Question: I'm creating a basic music app - the albums of a band display in a 'UICollectionView' first, then when I click on an album, I get pushed to the detail view, which displays information about the selected album, along with the album tracklist. The point of the app, is to be able to click on a tracklist cell, and the song will play.
I have these massive Arrays that contain the full tracklist of all the albums, not cool, too big.
I was told that I could use a Plist file. However, I wonder how I can put all the information in plist file, since I have several albums, and therefore several tracklists. Should I create one plist file listing all my albums? Then where should I insert the tracklist next?
Can you point me to a solution?
Here's a screenshot of my storyboard:

<URL>
I am a beginner, and would like to optimize my code. I can't get the song in the cell to play yet.
'''
#import <UIKit/UIKit.h>
@interface CollectionViewController : UICollectionViewController
@property (strong, nonatomic) NSArray *albumImages;
@property (strong,nonatomic) NSArray *albumDescriptions;
@end
'''
'''
#import "CollectionViewController.h"
#import "Cell.h"
#import "ImageDetailViewController.h"
@interface CollectionViewController ()
@end
@implementation CollectionViewController
- (void)viewDidLoad
{
[super viewDidLoad];
self.albumImages = @[@"1998_Yellow.png",@"1998_WoM",@"2000_PoTY",@"2001_SFA",@"2003_MFZB",@"2004_WoMFZB",@"2006_BttW",@"2008_NtnA",@"2008_Phoenix",@"2009_PantyRaid",@"2011_GetNice",@"2013_CyF"];
self. albumDescriptions = @[@"Yellow [1998]",@"Waste of Mind [1998]",@"Playmate of the Year [2000]",@"Stupid Fat Americans - EP [2001]",@"MFZB [2003]",@"Waste of MFZB [2004]",@"Broadcast to the World [2006]",@"Not the New Album - EP [2008]",@"Phoenix [2008]",@"Panty Raid [2009]",@"Get Nice! [2011]",@"Call Your Friends [2013]" ];
}
- (NSInteger)collectionView:(UICollectionView *)collectionView numberOfItemsInSection:(NSInteger)section
{
return self.albumImages.count;
}
- (UICollectionViewCell *)collectionView:(UICollectionView *)collectionView cellForItemAtIndexPath:(NSIndexPath *)indexPath
{
Cell *cell = [collectionView dequeueReusableCellWithReuseIdentifier:@"MY_CELL" forIndexPath:indexPath];
UIImage *albumImage = [[UIImage alloc] init];
albumImage = [UIImage imageNamed:[self.albumImages objectAtIndex:indexPath.row]];
cell.imageView.image = albumImage;
return cell;
NSLog(@"Cellule cliquee");
}
#pragma mark - Prepare for Segue
-(void)prepareForSegue:(UIStoryboardSegue *)segue sender:(id)sender
{
UICollectionViewCell *cell = (UICollectionViewCell *)sender;
NSIndexPath *indexPath = [self.collectionView indexPathForCell:cell];
NSLog(@"Segue versDetails");
ImageDetailViewController *imageDetailViewController = (ImageDetailViewController *)segue.destinationViewController;
imageDetailViewController.albumImage = [UIImage imageNamed:[self.albumImages objectAtIndex:indexPath.row]];
imageDetailViewController.albumLabelText = [self. albumDescriptions objectAtIndex:indexPath.row];
}
- (void)viewWillAppear:(BOOL)animated
{
[self.navigationController setNavigationBarHidden:YES animated:animated];
[super viewWillAppear:animated];
}
- (void)viewDidDisappear: (BOOL)animated
{
[self.navigationController setNavigationBarHidden:NO animated:animated];
[super viewDidDisappear:animated];
}
- (void)didReceiveMemoryWarning
{
[super didReceiveMemoryWarning];
// Dispose of any resources that can be recreated.
}
@end
'''
'''
@interface ImageDetailViewController : UIViewController <UITableViewDataSource, UITableViewDelegate>
@property (strong, nonatomic) IBOutlet UIImageView *albumImageView;
@property (strong, nonatomic) IBOutlet UILabel *albumDetailLabel;
@property (strong, nonatomic) UIImage *albumImage;
@property (strong, nonatomic) NSString *albumLabelText;
@property (strong,nonatomic) NSArray *tracklist_Y;
@property (strong,nonatomic) NSArray *tracklist_WoM;
@property (strong,nonatomic) NSArray *tracklist_PotY;
@property (strong,nonatomic) NSArray *tracklist_SFA;
@property (strong,nonatomic) NSArray *tracklist_MFZB;
@property (strong,nonatomic) NSArray *tracklist_WoMFZB;
@property (strong,nonatomic) NSArray *tracklist_BttW;
@property (strong,nonatomic) NSArray *tracklist_NtnA;
@property (strong,nonatomic) NSArray *tracklist_Ph;
@property (strong,nonatomic) NSArray *tracklist_PR;
@property (strong,nonatomic) NSArray *tracklist_GN;
@property (strong,nonatomic) NSArray *tracklist_CyF;
@end
'''
'''
#import "ImageDetailViewController.h"
#import "animationY.h"
@interface ImageDetailViewController ()
@end
@implementation ImageDetailViewController
- (id)initWithNibName:(NSString *)nibNameOrNil bundle:(NSBundle *)nibBundleOrNil
{
self = [super initWithNibName:nibNameOrNil bundle:nibBundleOrNil];
if (self) {
// Custom initialization
}
return self;
}
-(NSInteger)numberOfSectionsInTableView:(UITableView *)tableView {
return 1;
}
-(NSInteger)tableView:(UITableView *)tableView numberOfRowsInSection:(NSInteger)section {
return 10;
//return [self.tracklist_Y count];
}
-(UITableViewCell *)tableView:(UITableView *)tableView cellForRowAtIndexPath:(NSIndexPath *)indexPath {
//Liste des chansons (Tracklist)
//http://blog.safaribooksonline.com/2013/02/26/objective-c-how-to-populate-data-in-uitableviewcontroller/
self.tracklist_Y = [[NSArray alloc]initWithObjects:@"1. Check",@"2. All I Need",@"3. Swing",@"4. Walk Away",@"5. Bootylicious Vinyl",@"6. Hate",@"7. Mindtrip",@"8. Chrome",@"9. Jag Off",@"10. Song 10",nil];
self.tracklist_WoM = [[NSArray alloc]initWithObjects:@"1. Check",@"2. Get Back",@"3. The Real Me",@"4. Someday",@"5. Waste of Mind",@"6. Feel This Way",@"7. Walk Away",@"8. Big Shot",@"9. Swing",@"10. Jag Off",@"11. Time",@"12. Move On",@"13. Flay Daze",@"14. Bootylicious Vinyl",nil];
self.tracklist_PotY = [[NSArray alloc]initWithObjects:@"1. I Am",@"2. Playmate of the Year",@"3. Now or Never",@"4. Wasted",@"5. I'm Money",@"6. Go",@"7. What's Goin' On?",@"8. Subtract You",@"9. The Hell that is my Life",@"10. E Generation",@"11. Livin' Libido Loco",@"12. In My Room",nil];
self.tracklist_SFA = [[NSArray alloc]initWithObjects:@"1. Wasted",@"2. Chrome [Demo Version]",@"3. Swing [Demo Version]",@"4. Deck the Halls (I Hate Christmas) W/Intro",@"5. Jag Off [Live]",@"6. Someday [Live]",@"7. Get Back [Live]",nil];
self.tracklist_MFZB = [[NSArray alloc]initWithObjects:@"1. Rescue Me",@"2. Over the Edge",@"3. Strength",@"4. Hello Tomorrow",@"5. The Set-Up",@"6. Blur",@"7. House is Not my Home",@"8. Into You",@"9. Alone",@"10. Expectations",@"11. Falling Apart",@"12. Let it Ride",@"13. Type A",@"14. Runaway",@"15. Dear You (Far Away)",@"16. The Fear",@"17. Surrender [*]",@"18. Good Things [*]",@"19. Dissatisfied [*]",nil];
self.tracklist_WoMFZB = [[NSArray alloc]initWithObjects:@"1. Are You For Real?",@"2. Let Me Go",@"3. One Less Headache]",@"4. Burn the School Down",@"5. Lightning Rod",@"6. Blindside",@"7. Veils and Visions",@"8. One Shot",@"9. Timing is Everything",@"10. Wannabe",nil];
self.tracklist_BttW = [[NSArray alloc]initWithObjects:@"1. Broadcast to the World",@"2. Rated "U" for Ugly",@"3. Anthem",@"4. Enemy",@"5. Back to Normal",@"6. Postcards from Hell",@"7. Karma Flavored Whisky",@"8. Here's to You",@"9. Wake me Up",@"10. Lobotomy for Dummies",@"11. The Walking Dead",@"12. Your New Boyfriend Wears Girl Pants",@"13. Riot Girl [*]",@"14. Down in Flames [*]",@"15. Get on the Bus [*]",@"16. Hit it Again [*]",nil];
self.tracklist_NtnA = [[NSArray alloc]initWithObjects:@"1. Mental Health",@"2. Photographs",@"3. Politics",@"4. The Art of Breaking Up",@"5. We're Not a Cover Band, We're a Tribute Band",nil];
self.tracklist_Ph = [[NSArray alloc]initWithObjects:@"1. HMP",@"2. Hell Yeah!",@"3. Just the Tip",@"4. Mental Health",@"5. The Juggernauts",@"6. Death by Disco",@"7. Be Careful What You Wish For",@"8. Morse Code for Suckers",@"9. Ignite",@"10. Mike Dexter is a God, Mike Dexter is a Role Model, Mike Dexter is an A**hole",@"11. The Junkie and the Halo",@"12. Brixton",@"13. Hit the Ground",@"14. Two Wrongs don't make a Right, but Three Rights make a Left",@"15. All for None and None for All",@"16. Sorry, but Your Friends are Hot",@"17. The Art of Breaking Up [*]",@"18. We're Not a Cover Band, We're a Tribute Band [*]",nil];
self.tracklist_PR = [[NSArray alloc]initWithObjects:@"1. Survivor",@"2. Girls Just Want to Have Fun",@"3. Underneath it All",@"4. Trouble",@"5. London Bridge",@"6. Beautiful",@"7. Girlfriend",@"8. The Sweet Escape",@"9. Jenny from the Block",@"10. Rehab",@"11. Spice Up Your Life",@"12. Oops!... I Did it Again",@"13. Get the Party Started",@"14. Mickey",@"15. All I Want for Christmas is You [*]",@"16. Who Let the Dogs Out [*]",nil];
self.tracklist_GN = [[NSArray alloc]initWithObjects:@"1. Blackout",@"2. Nothing to Lose",@"3. She Don't Wanna Rock",@"4. Ricky Bobby",@"5. Get Nice!",@"6. The Joke's on You",@"7. Nudist Priest",@"8. Galileo Was Wrong",@"9. Truck Stops and Tail Lights",@"10. I'm Definitely Not Gonna Miss You",@"11. Too Bored to Bleed",@"12. Kiss your Ass Goodbye",@"13. This is Gonna Hurt You Way More than it's Gonna Hurt Me",@"14. Demon Days",@"15. Light Up the Sky [*]",@"16. A Freak Gasoline Fight Accident [*]",nil];
self.tracklist_CyF = [[NSArray alloc]initWithObjects:@"1. Sirens",@"2. I'm Just Here for the Free Beer",@"3. With Friends Like These, Who Needs Herpes?",@"4. Call Your Friends",@"5. Murder on the Airwaves",@"6. Public Enemy Number One",@"7. Born to Lose",@"8. Stick Em Up Kid!",@"9. Automatic",@"10. Nerd Armor",@"11. Panic in the Streets",@"12. Don't Believe the Hype",@"13. Until the Sun Comes Up",@"14. Last Call",@"15. Sex, Lies & Audiotape [*]",@"16. Battle of the Bullshit [*]",@"17. Ready Steady Go [*]",nil];
UITableViewCell *cell = [tableView dequeueReusableCellWithIdentifier:@"TrackCell"];
if(cell == nil){
cell = [[UITableViewCell alloc]initWithStyle:UITableViewCellStyleDefault reuseIdentifier:@"TrackCell"];
}
// Verification de quel album a ete clique;
// Il semble qu'il n'y ait pas moyen d'utiliser un Switch avec un NSString, selon StackOverflow : http://goo.gl/dpylqF
if ([_albumDetailLabel.text isEqualToString:@"Yellow [1998]"]) {
animationY * jouerAnimationY = [[animationY alloc]initWithFrame:CGRectMake(85, -20, 600, 600) prefixNom:@"yellowAnim" nbImages:120];
[self.view addSubview: jouerAnimationY ];
cell.textLabel.text = [self.tracklist_Y objectAtIndex:indexPath.row];
cell.textLabel.textColor=[UIColor whiteColor];
return cell;
/*cell.textLabel.text = @"Yellow";
return cell;*/
} else if ([_albumDetailLabel.text isEqualToString:@"Waste of Mind [1998]"]) {
cell.textLabel.text = [self.tracklist_WoM objectAtIndex:indexPath.row];
cell.textLabel.textColor=[UIColor whiteColor];
return cell;
/*cell.textLabel.text = @"Waste of Mind";
return cell;*/
} else if ([_albumDetailLabel.text isEqualToString:@"Playmate of the Year [2000]"]) {
cell.textLabel.text = [self.tracklist_PotY objectAtIndex:indexPath.row];
cell.textLabel.textColor=[UIColor whiteColor];
return cell;
/*cell.textLabel.text = @"Playmate of the Year";
return cell;*/
} else if ([_albumDetailLabel.text isEqualToString:@"Stupid Fat Americans - EP [2001]"]) {
cell.textLabel.text = [self.tracklist_SFA objectAtIndex:indexPath.row];
cell.textLabel.textColor=[UIColor whiteColor];
return cell;
/*cell.textLabel.text = @"Stupid Fat Americans";
return cell;*/
} else if ([_albumDetailLabel.text isEqualToString:@"MFZB [2003]"]) {
cell.textLabel.text = [self.tracklist_MFZB objectAtIndex:indexPath.row];
cell.textLabel.textColor=[UIColor whiteColor];
return cell;
/*cell.textLabel.text = @"MFZB";
return cell;*/
} else if ([_albumDetailLabel.text isEqualToString:@"Waste of MFZB [2004]"]) {
cell.textLabel.text = [self.tracklist_WoMFZB objectAtIndex:indexPath.row];
cell.textLabel.textColor=[UIColor whiteColor];
return cell;
/*cell.textLabel.text = @"Waste of MFZB";
return cell;*/
} else if ([_albumDetailLabel.text isEqualToString:@"Broadcast to the World [2006]"]) {
cell.textLabel.text = [self.tracklist_BttW objectAtIndex:indexPath.row];
cell.textLabel.textColor=[UIColor whiteColor];
return cell;
/*cell.textLabel.text = @"Broadcast to the World";
return cell;*/
} else if ([_albumDetailLabel.text isEqualToString:@"Not the New Album - EP [2008]"]) {
cell.textLabel.text = [self.tracklist_NtnA objectAtIndex:indexPath.row];
cell.textLabel.textColor=[UIColor whiteColor];
return cell;
/*cell.textLabel.text = @"Not the New Album";
return cell;*/
} else if ([_albumDetailLabel.text isEqualToString:@"Phoenix [2008]"]) {
cell.textLabel.text = [self.tracklist_Ph objectAtIndex:indexPath.row];
cell.textLabel.textColor=[UIColor whiteColor];
return cell;
/*cell.textLabel.text = @"Phoenix";
return cell;*/
} else if ([_albumDetailLabel.text isEqualToString:@"Panty Raid [2009]"]) {
cell.textLabel.text = [self.tracklist_PR objectAtIndex:indexPath.row];
cell.textLabel.textColor=[UIColor whiteColor];
return cell;
/*cell.textLabel.text = @"Panty Raid";
return cell;*/
} else if ([_albumDetailLabel.text isEqualToString:@"Get Nice! [2011]"]) {
cell.textLabel.text = [self.tracklist_GN objectAtIndex:indexPath.row];
cell.textLabel.textColor=[UIColor whiteColor];
return cell;
/*cell.textLabel.text = @"Get Nice!";
return cell;*/
} else if ([_albumDetailLabel.text isEqualToString:@"Call Your Friends [2013]"]) {
cell.textLabel.text = [self.tracklist_CyF objectAtIndex:indexPath.row];
cell.textLabel.textColor=[UIColor whiteColor];
return cell;
/*cell.textLabel.text = @"Call Your Friends";
return cell;*/
}
}
- (void)viewDidLoad
{
[super viewDidLoad];
self.navigationController.navigationBar.hidden = NO;
self.albumImageView.image = self.albumImage;
self.albumDetailLabel.text = self.albumLabelText;
}
- (void)didReceiveMemoryWarning
{
[super didReceiveMemoryWarning];
// Dispose of any resources that can be recreated.
}
@end
'''
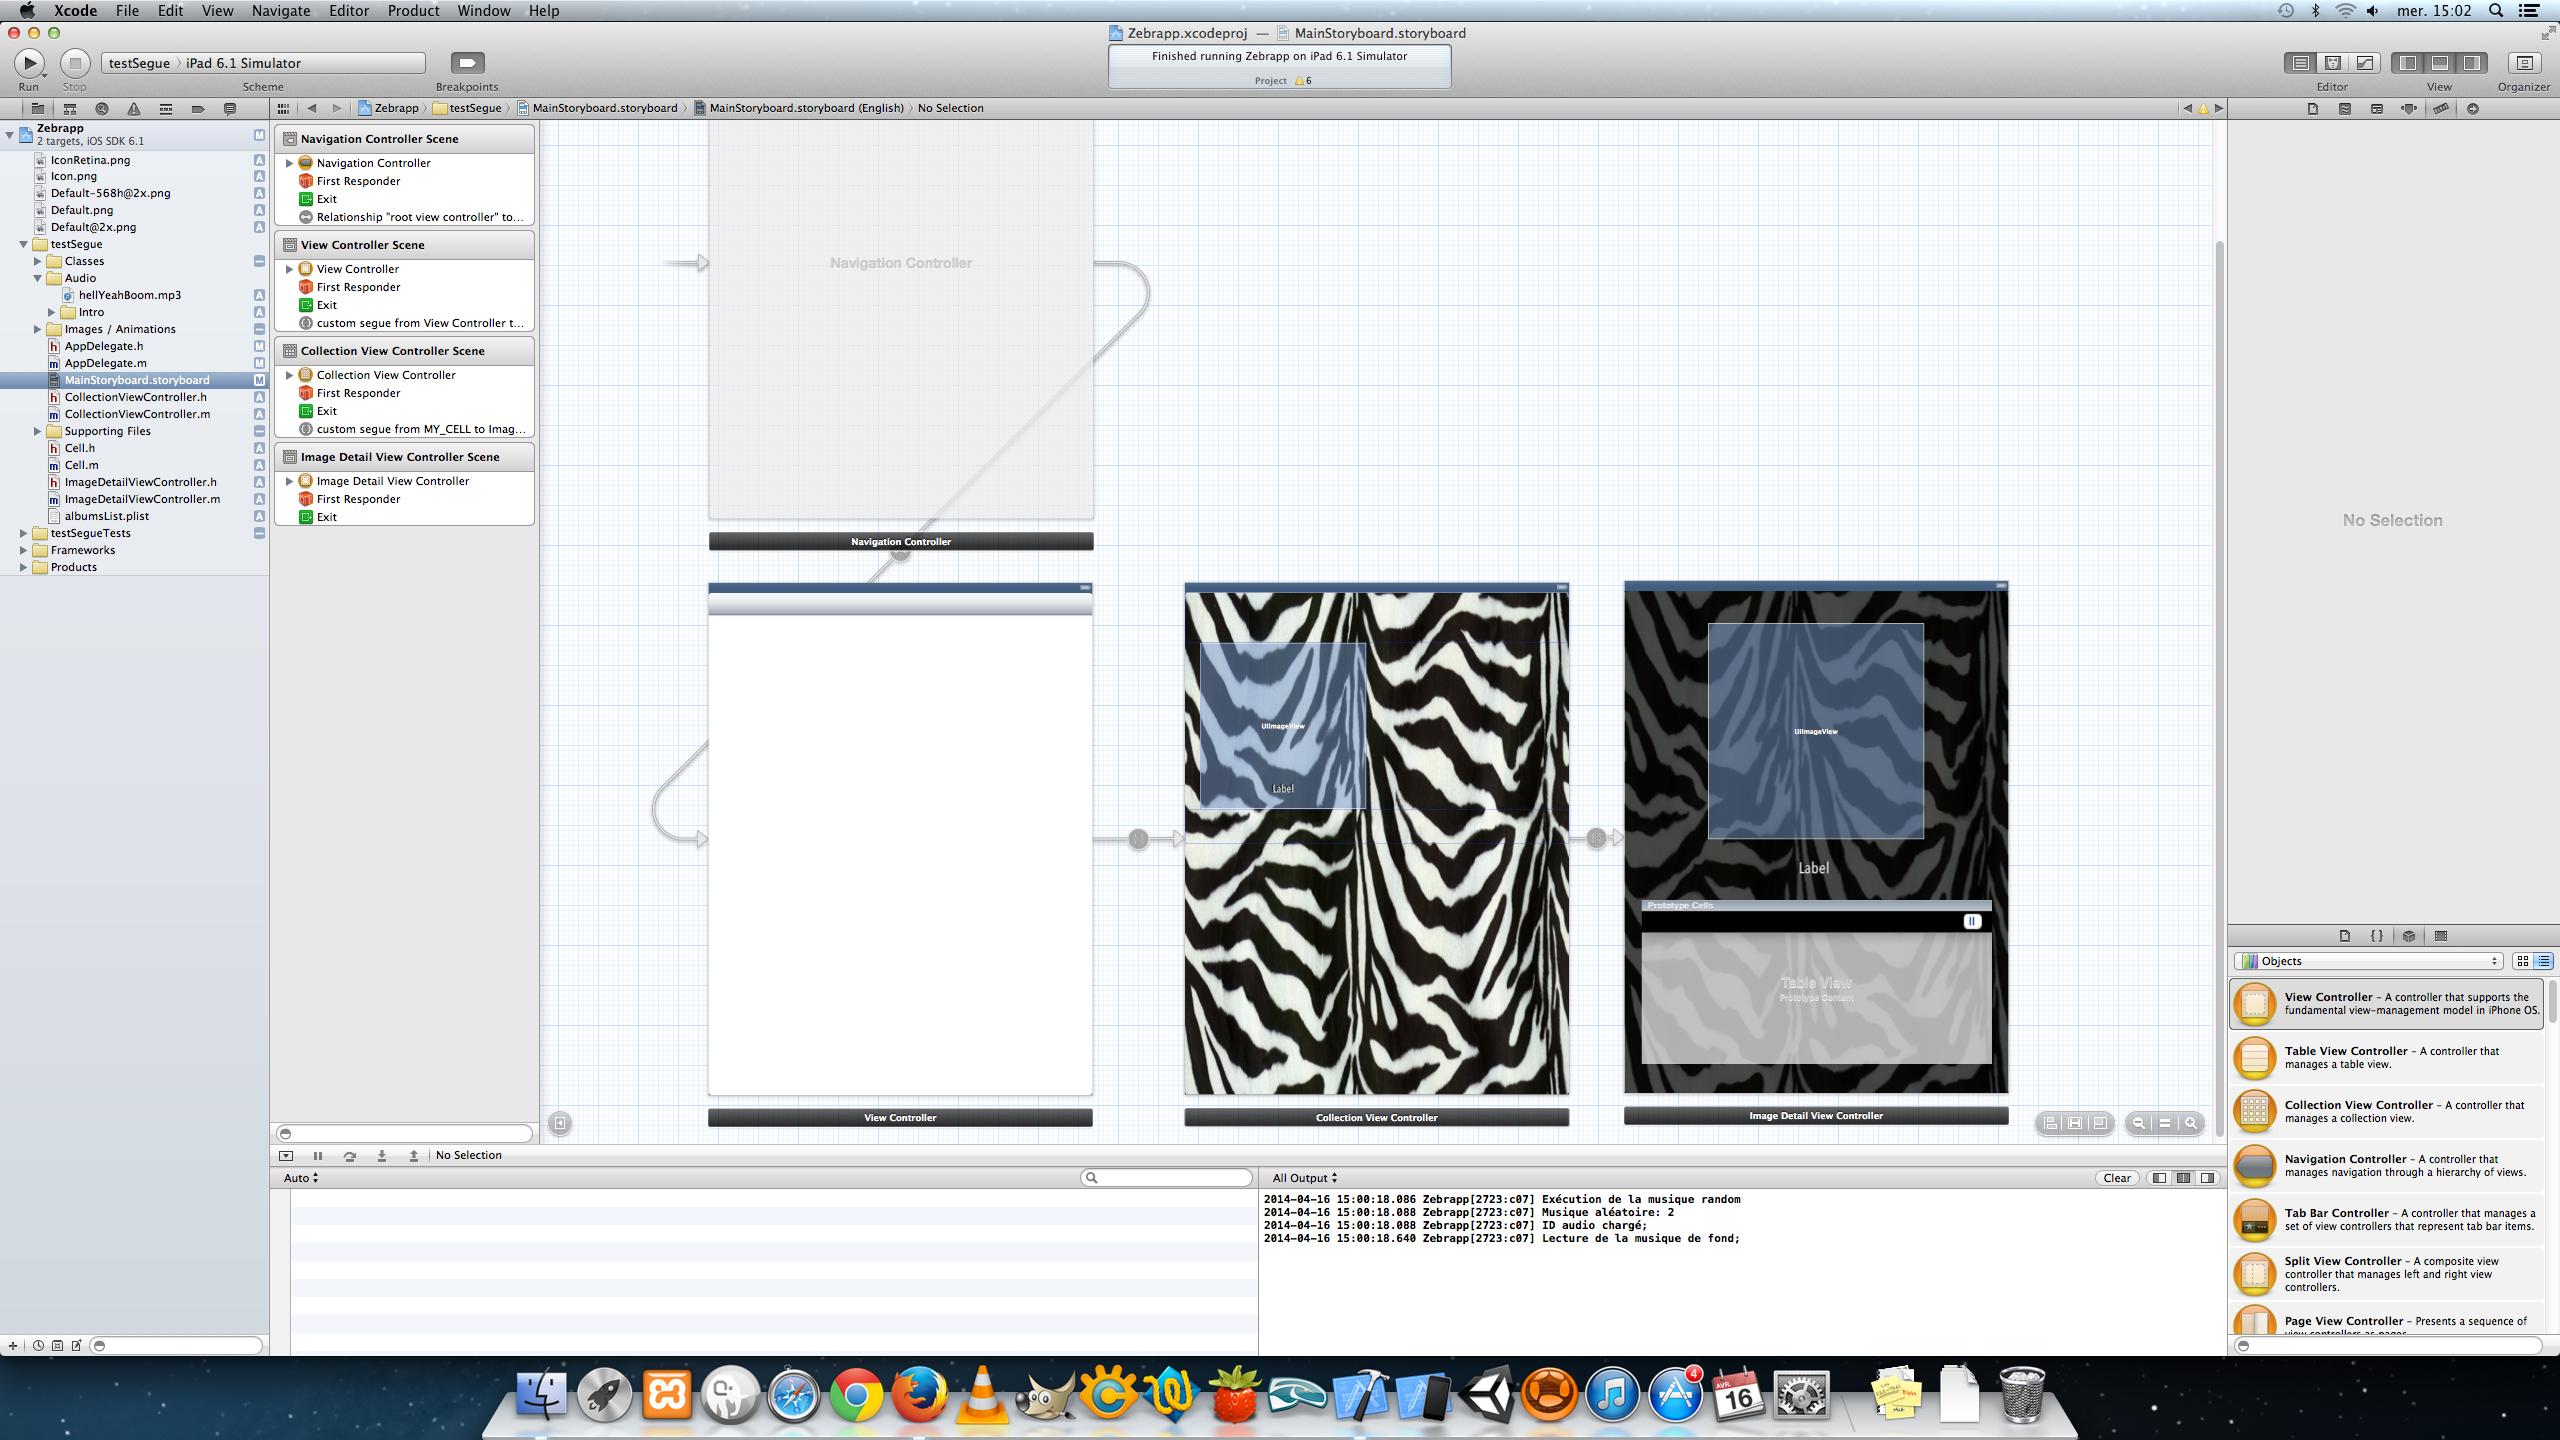
Answer: I used to use the view controller as my data model also.
Your Plist should be structured like so.
- - - - - - - - - - - - - - - - -
The Code:
: Empty it.
'''
#import "CollectionViewController.h"
#import "Cell.h"
#import "ImageDetailViewController.h"
@interface CollectionViewController ()
@property (nonatomic, strong) NSArray *albums;
@end
@implementation CollectionViewController
- (void)viewDidLoad
{
[super viewDidLoad];
//You dont want this.
/*self.albumImages = @[@"1998_Yellow.png",@"1998_WoM",@"2000_PoTY",@"2001_SFA",@"2003_MFZB",@"2004_WoMFZB",@"2006_BttW",@"2008_NtnA",@"2008_Phoenix",@"2009_PantyRaid",@"2011_GetNice",@"2013_CyF"];
self. albumDescriptions = @[@"Yellow [1998]",@"Waste of Mind [1998]",@"Playmate of the Year [2000]",@"Stupid Fat Americans - EP [2001]",@"MFZB [2003]",@"Waste of MFZB [2004]",@"Broadcast to the World [2006]",@"Not the New Album - EP [2008]",@"Phoenix [2008]",@"Panty Raid [2009]",@"Get Nice! [2011]",@"Call Your Friends [2013]" ];*/
//Do this if you are using a plist
//Makes everything thread happy (maximal responsiveness)
dispatch_async(dispatch_get_global_queue(DISPATCH_QUEUE_PRIORITY_DEFAULT, 0), ^{
NSError *error;
NSArray *paths = NSSearchPathForDirectoriesInDomains(NSDocumentDirectory, NSUserDomainMask, YES); //Get path of application
NSString *documentsDirectory = [paths objectAtIndex:0]; //Get documents path
NSString *path = [documentsDirectory stringByAppendingPathComponent:@"data.plist"]; //Get path to dictionary
NSFileManager *fileManager = [NSFileManager defaultManager];
if (![fileManager fileExistsAtPath: path]) //Check if file exists
{
NSString *bundle = [[NSBundle mainBundle] pathForResource:@"data" ofType:@"plist"]; //Locate file in bundle
[fileManager copyItemAtPath:bundle toPath: path error:&error]; //Copy file over
}
self.albums = [[NSArray alloc] initWithContentsOfFile: path]; //Initalize dictionary from plist
dispatch_async(dispatch_get_main_queue(), ^{
[self.collectionView reloadData]; //Reload your data
});
});
}
- (NSInteger)collectionView:(UICollectionView *)collectionView numberOfItemsInSection:(NSInteger)section
{
return [self.albums count];
}
- (UICollectionViewCell *)collectionView:(UICollectionView *)collectionView cellForItemAtIndexPath:(NSIndexPath *)indexPath
{
Cell *cell = [collectionView dequeueReusableCellWithReuseIdentifier:@"MY_CELL" forIndexPath:indexPath];
UIImage *albumImage = [[UIImage alloc] init];
albumImage = [UIImage imageNamed:[[self.albums objectAtIndex:indexPath.row] objectForKey:@"Album Image"]];
cell.imageView.image = albumImage;
return cell;
NSLog(@"Cellule cliquee");
}
#pragma mark - Prepare for Segue
-(void)prepareForSegue:(UIStoryboardSegue *)segue sender:(id)sender
{
UICollectionViewCell *cell = (UICollectionViewCell *)sender;
NSIndexPath *indexPath = [self.collectionView indexPathForCell:cell];
NSLog(@"Segue versDetails");
ImageDetailViewController *imageDetailViewController = (ImageDetailViewController *)segue.destinationViewController;
imageDetailViewController.album = [self.albums objectAtIndex:indexPath.row];
}
- (void)viewWillAppear:(BOOL)animated
{
[self.navigationController setNavigationBarHidden:YES animated:animated];
[super viewWillAppear:animated];
}
- (void)viewDidDisappear: (BOOL)animated
{
[self.navigationController setNavigationBarHidden:NO animated:animated];
[super viewDidDisappear:animated];
}
- (void)didReceiveMemoryWarning
{
[super didReceiveMemoryWarning];
// Dispose of any resources that can be recreated.
}
@end
'''
'''
@interface ImageDetailViewController : UIViewController <UITableViewDataSource, UITableViewDelegate>
@property (strong, nonatomic) IBOutlet UIImageView *albumImageView;
@property (strong, nonatomic) IBOutlet UILabel *albumDetailLabel;
/*@property (strong, nonatomic) UIImage *albumImage;
@property (strong, nonatomic) NSString *albumLabelText;*/
@property (nonatomic, strong) NSDictionary *album;
/*@property (strong,nonatomic) NSArray *tracklist_Y;
@property (strong,nonatomic) NSArray *tracklist_WoM;
@property (strong,nonatomic) NSArray *tracklist_PotY;
@property (strong,nonatomic) NSArray *tracklist_SFA;
@property (strong,nonatomic) NSArray *tracklist_MFZB;
@property (strong,nonatomic) NSArray *tracklist_WoMFZB;
@property (strong,nonatomic) NSArray *tracklist_BttW;
@property (strong,nonatomic) NSArray *tracklist_NtnA;
@property (strong,nonatomic) NSArray *tracklist_Ph;
@property (strong,nonatomic) NSArray *tracklist_PR;
@property (strong,nonatomic) NSArray *tracklist_GN;
@property (strong,nonatomic) NSArray *tracklist_CyF;*/
@end
'''
'''
#import "ImageDetailViewController.h"
@interface ImageDetailViewController ()
@end
@implementation ImageDetailViewController
- (id)initWithNibName:(NSString *)nibNameOrNil bundle:(NSBundle *)nibBundleOrNil
{
self = [super initWithNibName:nibNameOrNil bundle:nibBundleOrNil];
if (self) {
// Custom initialization
}
return self;
}
-(NSInteger)numberOfSectionsInTableView:(UITableView *)tableView {
return 1;
}
-(NSInteger)tableView:(UITableView *)tableView numberOfRowsInSection:(NSInteger)section {
return [[self.album objectForKey:@"Album Tracklist"] count];
//return [self.tracklist_Y count];
}
-(UITableViewCell *)tableView:(UITableView *)tableView cellForRowAtIndexPath:(NSIndexPath *)indexPath {
//Liste des chansons (Tracklist)
//http://blog.safaribooksonline.com/2013/02/26/objective-c-how-to-populate-data-in-uitableviewcontroller/
UITableViewCell *cell = [tableView dequeueReusableCellWithIdentifier:@"TrackCell"];
if(cell == nil){
cell = [[UITableViewCell alloc]initWithStyle:UITableViewCellStyleDefault reuseIdentifier:@"TrackCell"];
}
cell.textLabel.text = [[self.album objectForKey:@"Album Tracklist"] objectAtIndex:indexPath.row];
cell.textLabel.textColor = [UIColor whiteColor];
return cell;
}
- (void)viewDidLoad
{
[super viewDidLoad];
self.navigationController.navigationBar.hidden = NO;
self.albumDetailLabel = [self.album objectForKey:@"Album Label"];
}
- (void)didReceiveMemoryWarning
{
[super didReceiveMemoryWarning];
// Dispose of any resources that can be recreated.
}
@end
'''
So basically here, you have an array of your albums, and you are extracting the image, label, and track list when you do the object for key thing. I tried my best to make your code plist friendly, but it may not be perfect...